Question:
This query gives all the templateId that are assigned to product id less than 5 and that's the expected output. But we wanted to achieve that without using the sub query in the where clause (Highlighted in red).
If I just remove the subquery then the output will be all the templateId from templateproduct table. we don't wnat that. what we want is the template id that's only assigned from product 1 to 5. so our expected output is:
100
102
today we are acheiving this using additional subquery, we wanted to acheive the same result without using the subquery.
we are using sql 2008
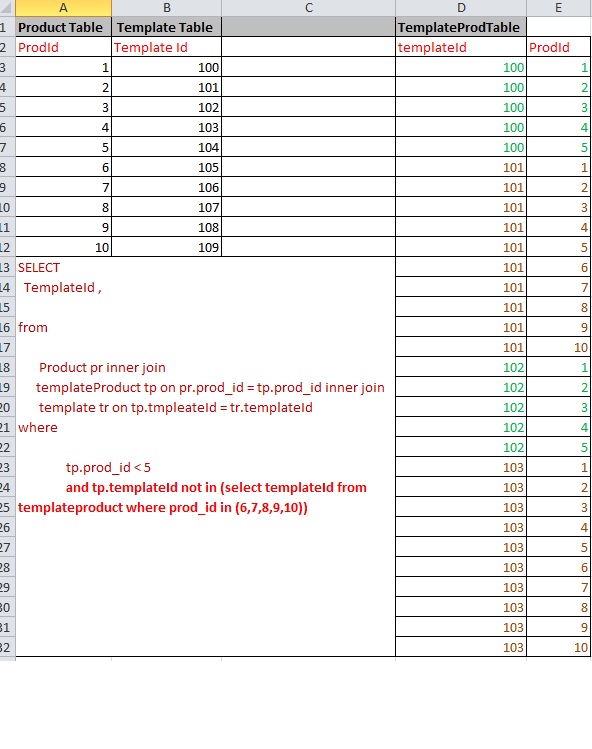
Answer: You can do this using a LEFT JOIN in place of a subquery, and check for NULL.
'''
SELECT DISTINCT tp.template_id
FROM templateproduct tp
LEFT JOIN templateproduct tp2
ON tp.template_id = tp2.template_id AND tp2.prod_id IN (6, 7, 8, 9, 10)
WHERE tp.prod_id < 5
AND tp2.template_id IS NULL
'''
You can do a similar thing using GROUP BY and check that there are 0 matching templates linking to the excluded product ids:
'''
SELECT tp.template_id
FROM templateproduct tp
LEFT JOIN templateproduct tp2
ON tp.template_id = tp2.template_id AND tp2.prod_id IN (6, 7, 8, 9, 10)
WHERE tp.prod_id < 5
GROUP BY tp.template_id
HAVING COUNT(tp2.template_id) = 0
'''
Depending on your data and indexing, this may or may not be more efficient than a subquery - I suggest you try it out. In any event, there is no reason to have any INNER JOINs at all to get the results you are seeking:
'''
SELECT DISTINCT tp.template_id
FROM templateproduct tp
WHERE tp.prod_id < 5
AND tp.template_id NOT IN (
SELECT tp2.template_id FROM templateproduct tp2 WHERE tp2.prod_id IN (6, 7, 8, 9, 10)
)
'''
Try these out and see which performs better for you. And of course, check the query plan to see why this is.